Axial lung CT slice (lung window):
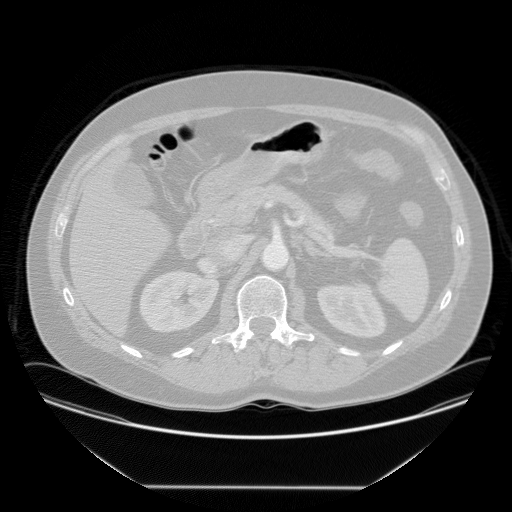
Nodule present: no